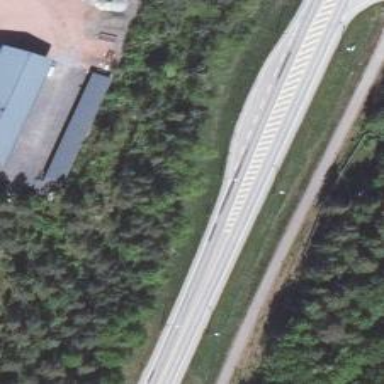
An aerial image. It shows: Asphalt road designated as trunk highway.